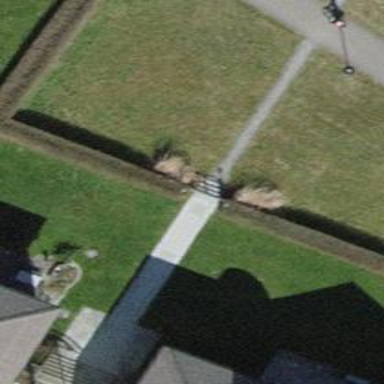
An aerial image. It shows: Gate.